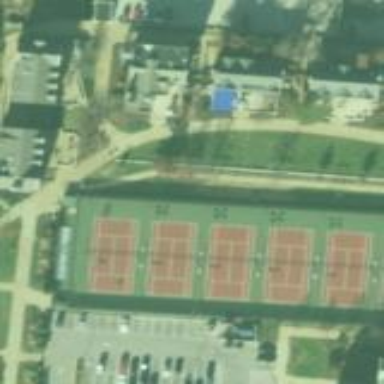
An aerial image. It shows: Recreational ground featuring tennis courts. The courts are enclosed by chain link fence.